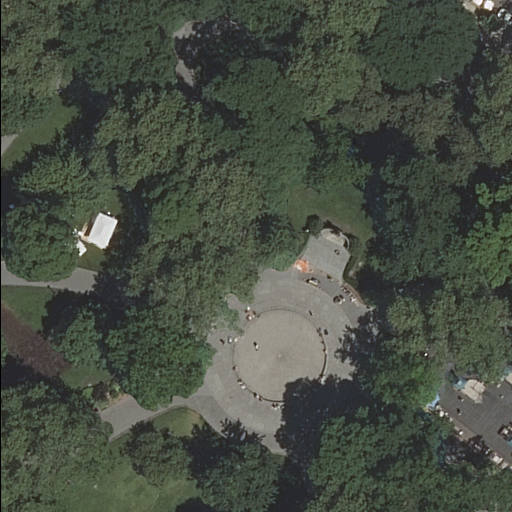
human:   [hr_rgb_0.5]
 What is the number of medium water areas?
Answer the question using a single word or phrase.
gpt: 1

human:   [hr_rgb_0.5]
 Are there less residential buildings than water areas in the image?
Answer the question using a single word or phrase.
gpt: no

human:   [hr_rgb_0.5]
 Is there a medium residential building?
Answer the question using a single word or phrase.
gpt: no

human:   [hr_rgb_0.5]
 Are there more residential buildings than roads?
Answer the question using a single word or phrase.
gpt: no

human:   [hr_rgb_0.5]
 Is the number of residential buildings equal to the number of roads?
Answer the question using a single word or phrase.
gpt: no

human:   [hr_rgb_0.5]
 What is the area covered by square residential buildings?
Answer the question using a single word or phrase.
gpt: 0m2

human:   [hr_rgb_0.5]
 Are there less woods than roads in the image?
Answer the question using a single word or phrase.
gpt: yes

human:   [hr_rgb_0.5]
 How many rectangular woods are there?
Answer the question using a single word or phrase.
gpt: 0

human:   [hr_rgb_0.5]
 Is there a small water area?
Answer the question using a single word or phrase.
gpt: no

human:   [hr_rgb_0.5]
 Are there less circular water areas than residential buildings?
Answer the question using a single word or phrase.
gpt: no

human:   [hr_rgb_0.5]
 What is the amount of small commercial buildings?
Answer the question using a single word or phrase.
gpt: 0

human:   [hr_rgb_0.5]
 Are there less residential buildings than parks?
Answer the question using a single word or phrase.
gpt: no

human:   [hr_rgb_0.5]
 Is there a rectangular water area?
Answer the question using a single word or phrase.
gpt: yes

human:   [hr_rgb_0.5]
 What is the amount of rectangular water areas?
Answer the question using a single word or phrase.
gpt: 1

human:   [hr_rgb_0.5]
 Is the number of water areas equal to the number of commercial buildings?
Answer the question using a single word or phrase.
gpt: no

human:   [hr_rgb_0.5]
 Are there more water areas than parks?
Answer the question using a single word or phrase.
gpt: no

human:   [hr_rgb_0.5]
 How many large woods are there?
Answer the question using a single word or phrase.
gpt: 1

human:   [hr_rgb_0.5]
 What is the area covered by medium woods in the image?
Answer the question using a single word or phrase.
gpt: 417m2

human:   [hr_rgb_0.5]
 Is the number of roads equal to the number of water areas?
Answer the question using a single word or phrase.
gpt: no

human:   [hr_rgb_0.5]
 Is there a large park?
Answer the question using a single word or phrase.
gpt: yes

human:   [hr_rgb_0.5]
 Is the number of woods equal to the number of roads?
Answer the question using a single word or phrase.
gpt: no

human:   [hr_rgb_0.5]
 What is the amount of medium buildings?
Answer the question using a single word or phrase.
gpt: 0

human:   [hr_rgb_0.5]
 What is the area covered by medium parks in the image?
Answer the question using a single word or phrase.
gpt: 0m2

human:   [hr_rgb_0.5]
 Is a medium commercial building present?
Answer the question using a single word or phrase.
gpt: no

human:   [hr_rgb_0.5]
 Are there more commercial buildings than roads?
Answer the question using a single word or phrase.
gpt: no

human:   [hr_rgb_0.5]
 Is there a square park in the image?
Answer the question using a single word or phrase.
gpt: no

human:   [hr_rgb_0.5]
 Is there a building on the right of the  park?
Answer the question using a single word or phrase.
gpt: yes

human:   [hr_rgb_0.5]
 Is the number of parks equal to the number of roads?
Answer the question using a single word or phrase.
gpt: no

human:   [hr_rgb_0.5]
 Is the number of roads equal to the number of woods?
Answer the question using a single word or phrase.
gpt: no

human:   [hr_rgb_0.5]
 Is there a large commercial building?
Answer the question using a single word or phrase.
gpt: no

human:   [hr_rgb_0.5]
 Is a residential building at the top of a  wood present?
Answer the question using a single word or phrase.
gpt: yes

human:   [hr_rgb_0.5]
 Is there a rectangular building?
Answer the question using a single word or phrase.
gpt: yes

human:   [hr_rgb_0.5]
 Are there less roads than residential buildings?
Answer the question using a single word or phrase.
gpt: no

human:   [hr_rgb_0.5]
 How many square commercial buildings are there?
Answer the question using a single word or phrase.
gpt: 0

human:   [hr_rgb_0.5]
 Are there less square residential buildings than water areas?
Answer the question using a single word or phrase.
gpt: yes

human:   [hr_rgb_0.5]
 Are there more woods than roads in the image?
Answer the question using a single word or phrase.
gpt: no